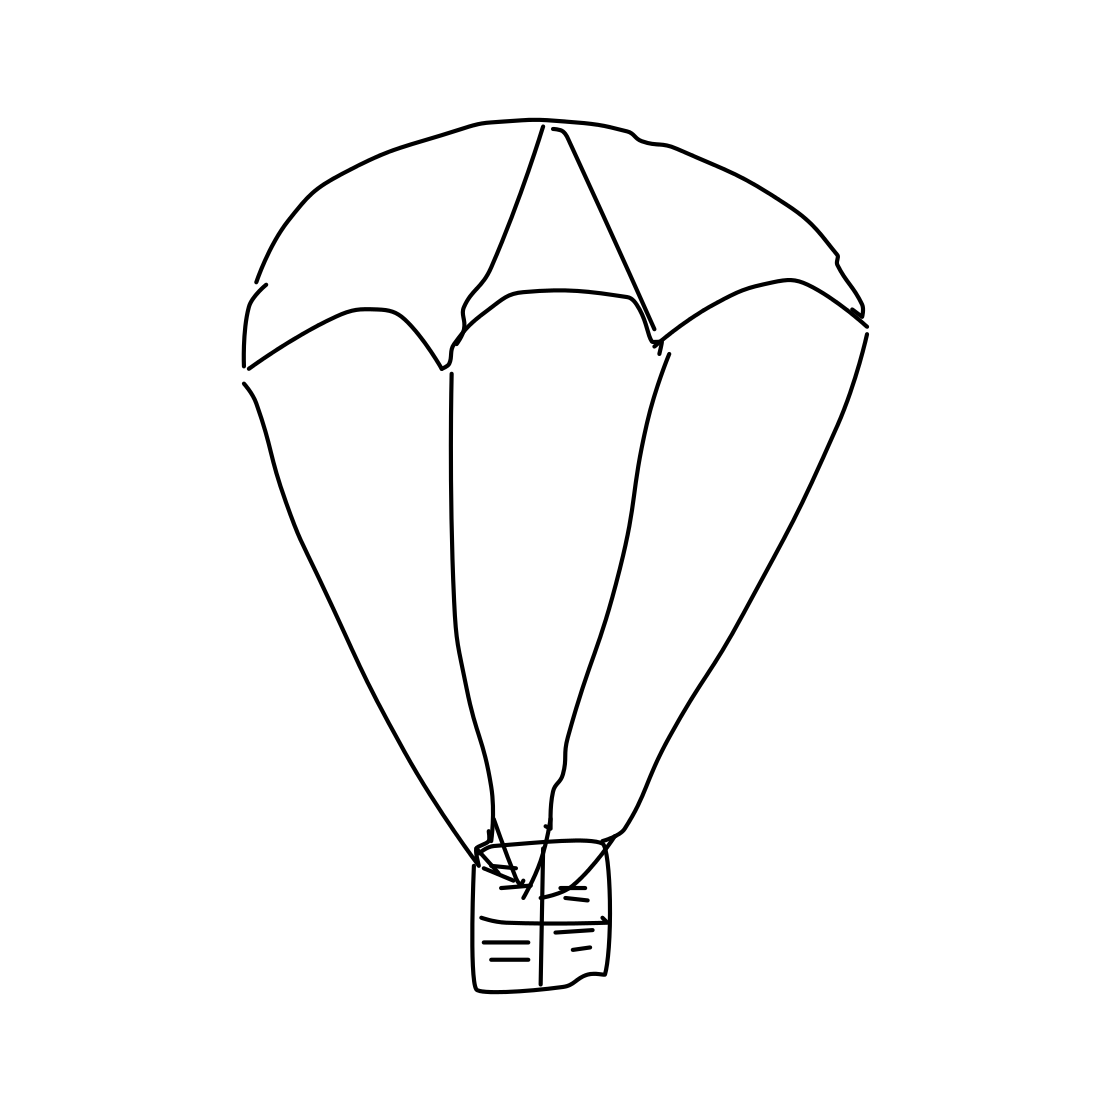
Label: parachute